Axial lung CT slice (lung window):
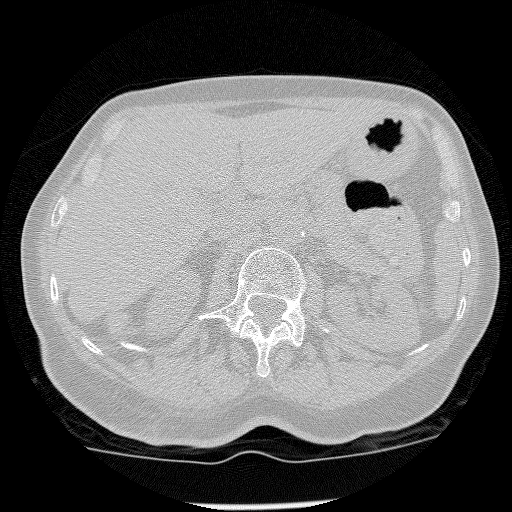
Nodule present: no